Question: i have a table name average rating. i want to update my table name final rating with the result of this query
'''
select spid,AVG(avgRat) from AvgRating group by spid
'''
how can i do this?

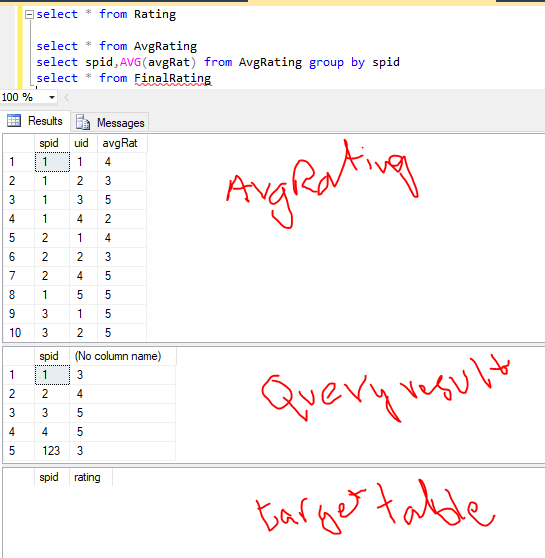
Answer: Maybe something like
'''
INSERT INTO FinalRating
select spid,AVG(avgRat) from AvgRating group by spid
'''
or if the FinalRating table contains more information you could also specify the columns
'''
INSERT INTO FinalRating (spid, rating)
select spid,AVG(avgRat) from AvgRating group by spid
'''
you can also add a where clause to either query if you need a subset of data.
Edit: If this is not something that is one off and has to be run repeatedly the above solution would duplicate the data
in that case I recommend you merge the tables
'''
Merge FinalRating AS TARGET using
(select spid,AVG(avgRat) as averageRating from AvgRating group by spid) as SOURCE
on (Target.spid = source.spid)
WHEN MATCHED TEHN
UPDATE SET Target.rating = Source.averageRating
WHEN NOT MATCHED BY TARGET THEN
Insert (spid, averageRating)
VALUES(Source.spid, Source.averageRating)
'''
Notice that I gave the AVG(avgRat) an alias so that I can reference it later